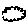
Label: cloud